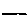
Label: line